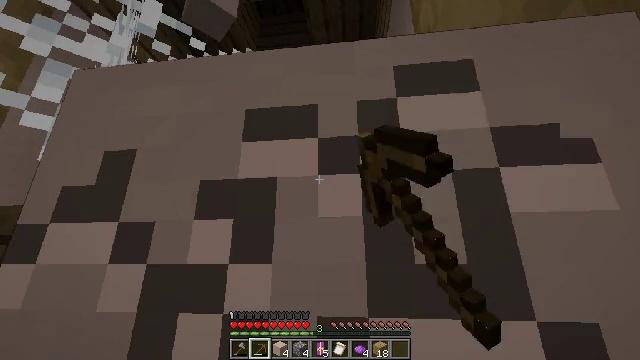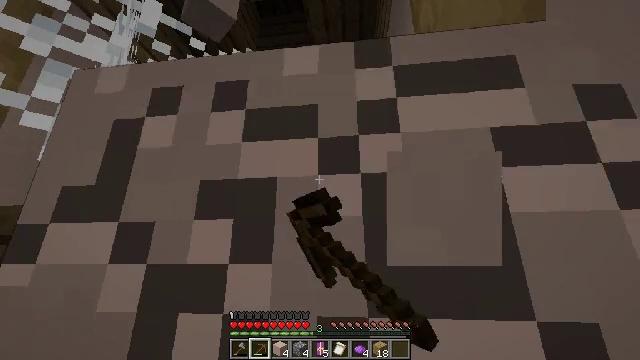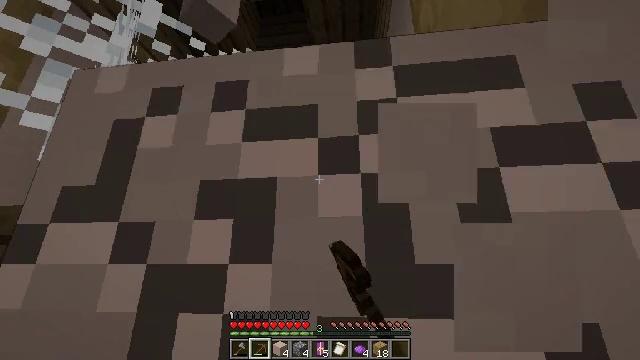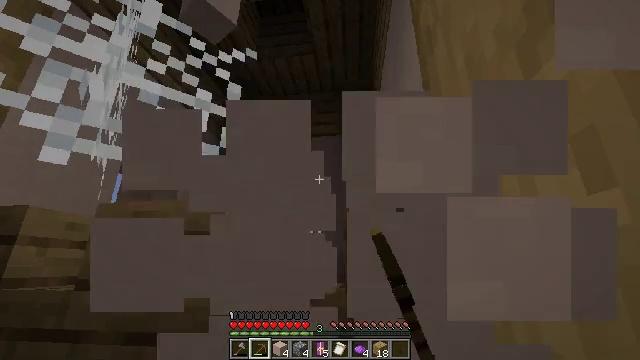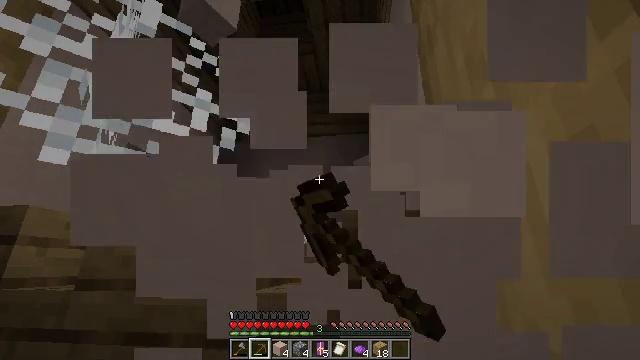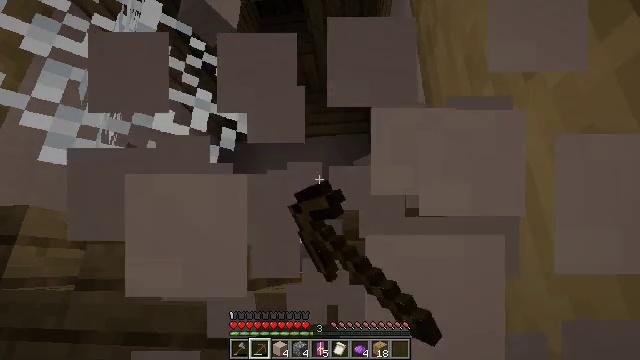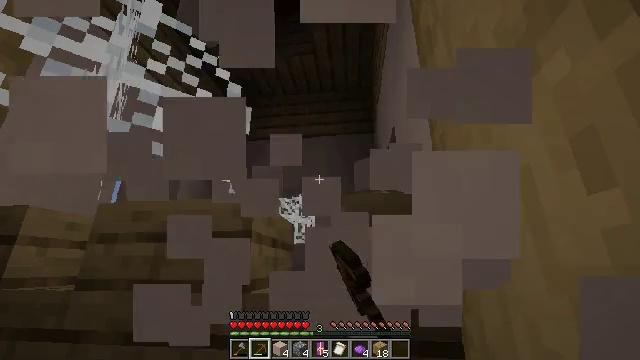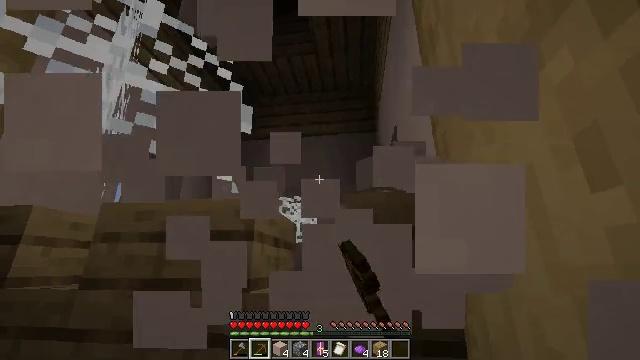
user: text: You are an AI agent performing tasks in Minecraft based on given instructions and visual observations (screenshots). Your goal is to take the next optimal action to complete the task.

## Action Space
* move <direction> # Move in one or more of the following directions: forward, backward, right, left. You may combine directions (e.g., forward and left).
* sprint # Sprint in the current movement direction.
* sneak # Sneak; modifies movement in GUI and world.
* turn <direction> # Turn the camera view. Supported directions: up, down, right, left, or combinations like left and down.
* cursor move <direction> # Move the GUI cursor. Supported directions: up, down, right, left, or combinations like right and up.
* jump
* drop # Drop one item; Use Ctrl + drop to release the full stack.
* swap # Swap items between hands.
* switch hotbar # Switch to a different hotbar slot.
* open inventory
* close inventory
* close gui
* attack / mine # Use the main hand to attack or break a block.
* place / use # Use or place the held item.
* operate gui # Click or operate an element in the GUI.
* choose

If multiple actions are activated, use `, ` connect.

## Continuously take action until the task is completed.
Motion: motion action
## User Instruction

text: Break the white terracotta block.
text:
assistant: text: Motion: attack / mine
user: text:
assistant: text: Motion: attack / mine
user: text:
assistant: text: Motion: attack / mine
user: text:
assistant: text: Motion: attack / mine
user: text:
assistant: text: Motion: attack / mine
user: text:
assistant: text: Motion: attack / mine
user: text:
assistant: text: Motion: attack / mine
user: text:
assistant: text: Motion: attack / mine